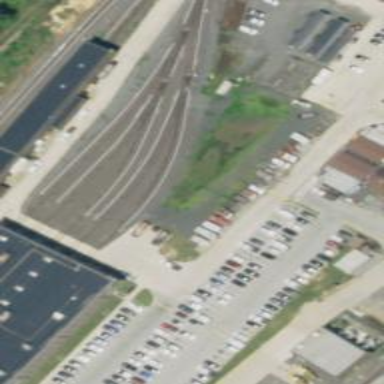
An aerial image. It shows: Electrified rail in service yard.